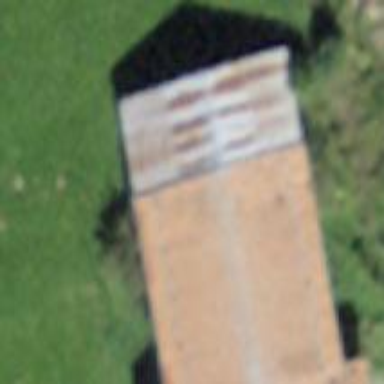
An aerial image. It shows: Rural barn.